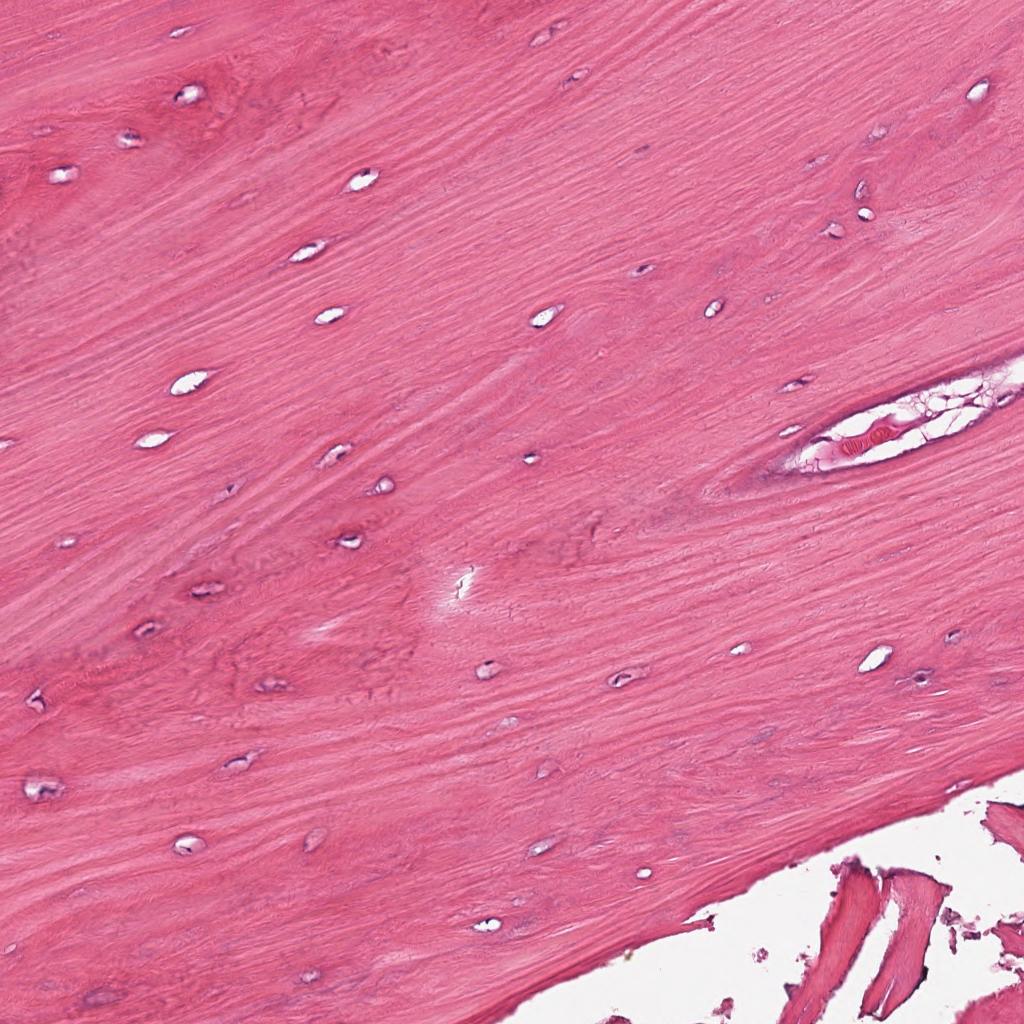
Label: Non-Tumor